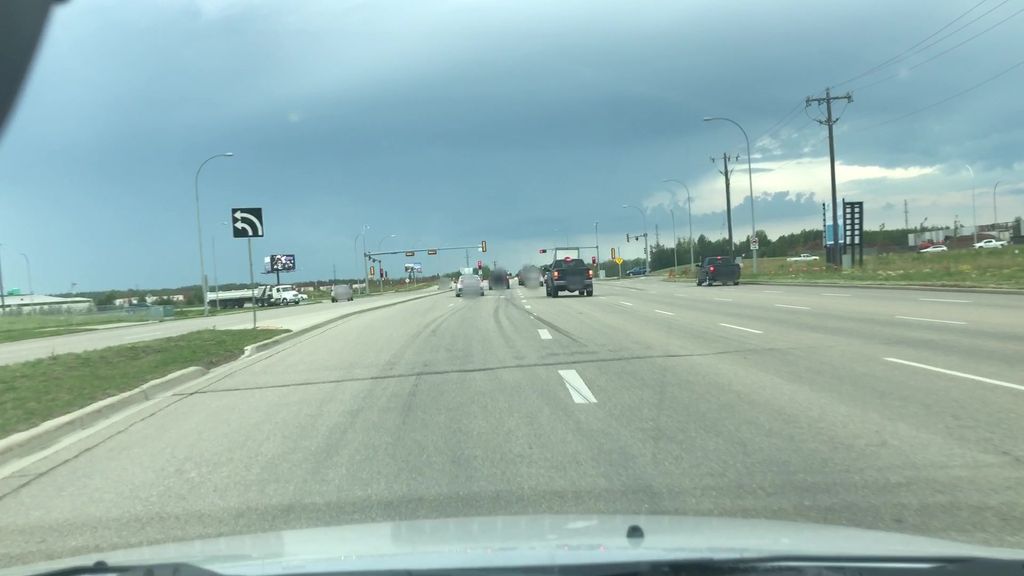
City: edmonton